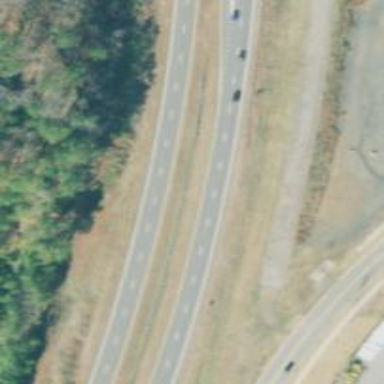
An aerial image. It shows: Expressway with asphalt surface and classified as primary highway.